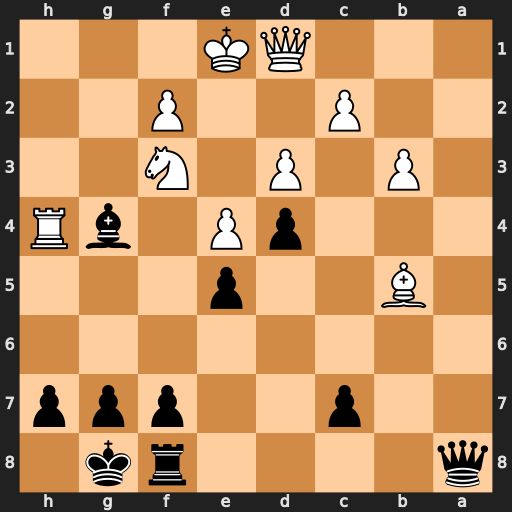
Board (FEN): q4rk1/2p2ppp/8/1B2p3/3pP1bR/1P1P1N2/2P2P2/3QK3
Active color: b
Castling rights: -
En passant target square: -
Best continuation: Bxf3 Qxf3 Qa5+ Ke2 Qxb5